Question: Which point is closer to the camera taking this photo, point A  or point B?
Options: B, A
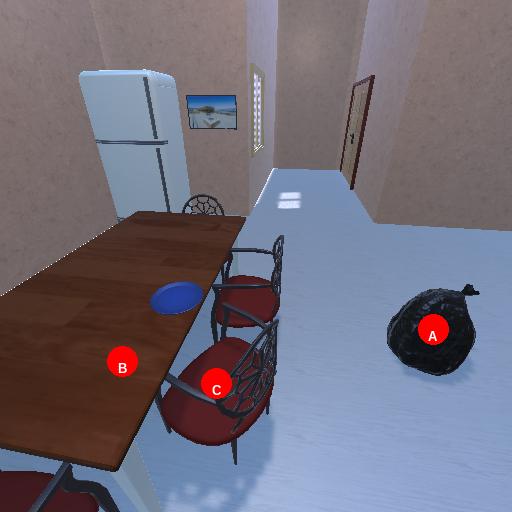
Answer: B